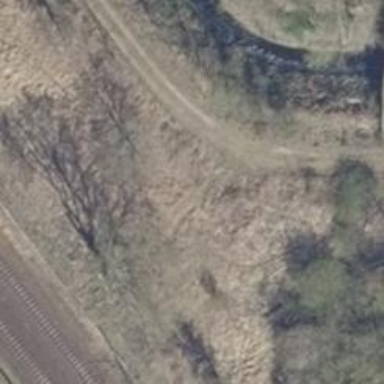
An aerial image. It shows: Track with grade 4 track type.